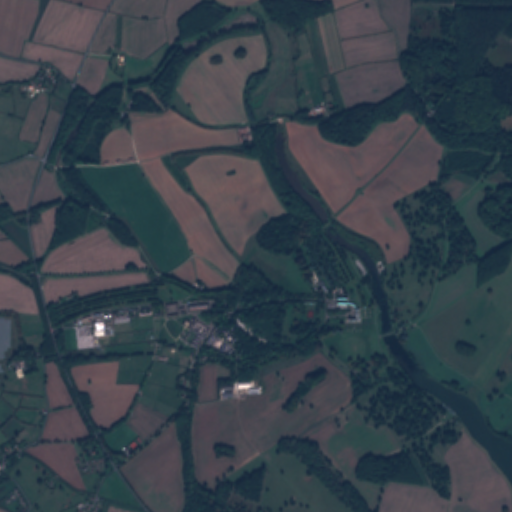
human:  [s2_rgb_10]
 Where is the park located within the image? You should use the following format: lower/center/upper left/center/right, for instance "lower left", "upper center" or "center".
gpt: The park is located in the lower left of the image.
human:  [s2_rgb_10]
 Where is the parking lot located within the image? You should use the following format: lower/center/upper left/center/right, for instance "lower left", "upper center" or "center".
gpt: The parking lot is located in the center left of the image.
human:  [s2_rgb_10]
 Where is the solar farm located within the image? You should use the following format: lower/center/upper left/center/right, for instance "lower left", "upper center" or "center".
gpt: The solar farm is located in the lower left of the image.
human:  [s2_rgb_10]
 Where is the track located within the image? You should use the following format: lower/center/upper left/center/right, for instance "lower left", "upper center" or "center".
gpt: There is no track in the image.